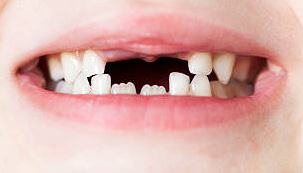
Condition: hypodontia